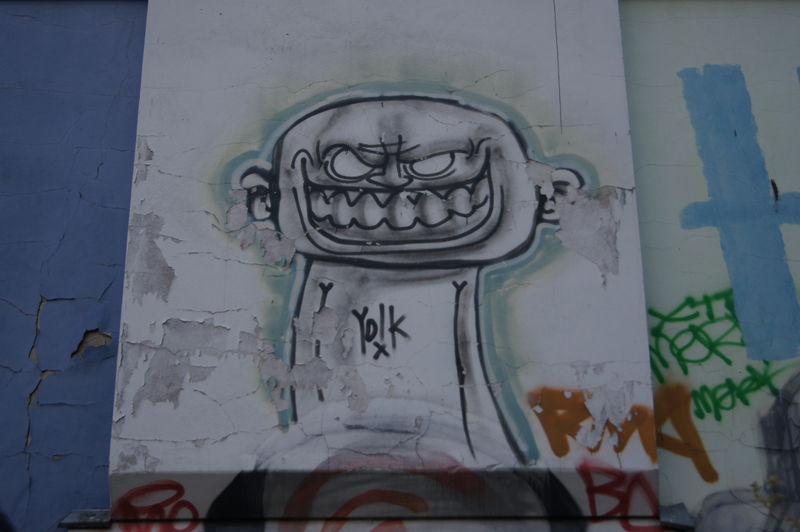
Titel: Character
Künstler: Yolk
Standort: Berlin
Schlagwörter: blau, kopf, mann, schatten, weiß, gelb, grün, stadt, braun, grau, mund, nase, schwarz, zeichnung, rot, wand, augen, böse, falten, gesicht, hals, signatur, kind, ohren, hellblau, schrift, leer, modern, risse, mauer, farbe, tag, glatze, foto, lachen, unbekleidet, hass, scharz, stirnfalte, grinsen, photo, zähne, putz, grimasse, wut, fratze, monster, fies, bauwerk, lacken, maur, frabe, schäden, grimm, graffiti, schmiererei, grafitti, graffito, abblättern, spray, grafitto, zahnreihe, comik, street art, wamd, graffitti, tags, beschmiert, x, 21. jahrhundert, vandalismus, gesprayt, straßenkunst, yolk, 2008, graphiti, grinsne, rissse, grüß